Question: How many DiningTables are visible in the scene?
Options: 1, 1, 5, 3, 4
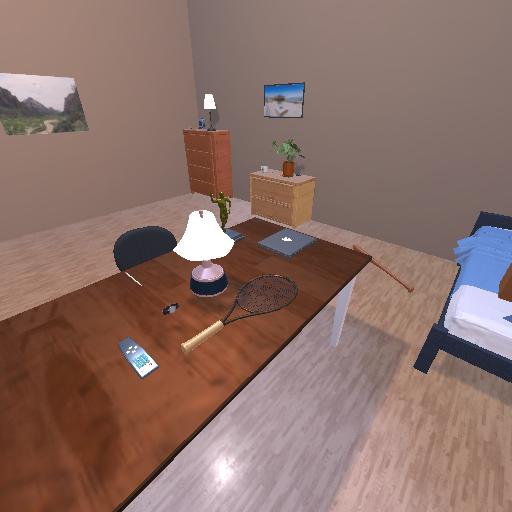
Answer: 1